Question: I'm using this EF framework trying to learn it with the code first approach. I've following a couple articles. My question is where is my data base I've looked at this article <URL> but still can not fid the db. I'm using VS 2012 and didnt specify the connection string so it should be in the local instance of the SQL express is my understanding with the fully qualified DB context name?
Here is my context class :
'''
namespace EntityFrameWorkPluralSight
{
class Context : DbContext
{
public DbSet<Blog> Blogs { get; set; }
public DbSet<Post> Posts { get; set; }
}
}
'''

Thanks for the help.
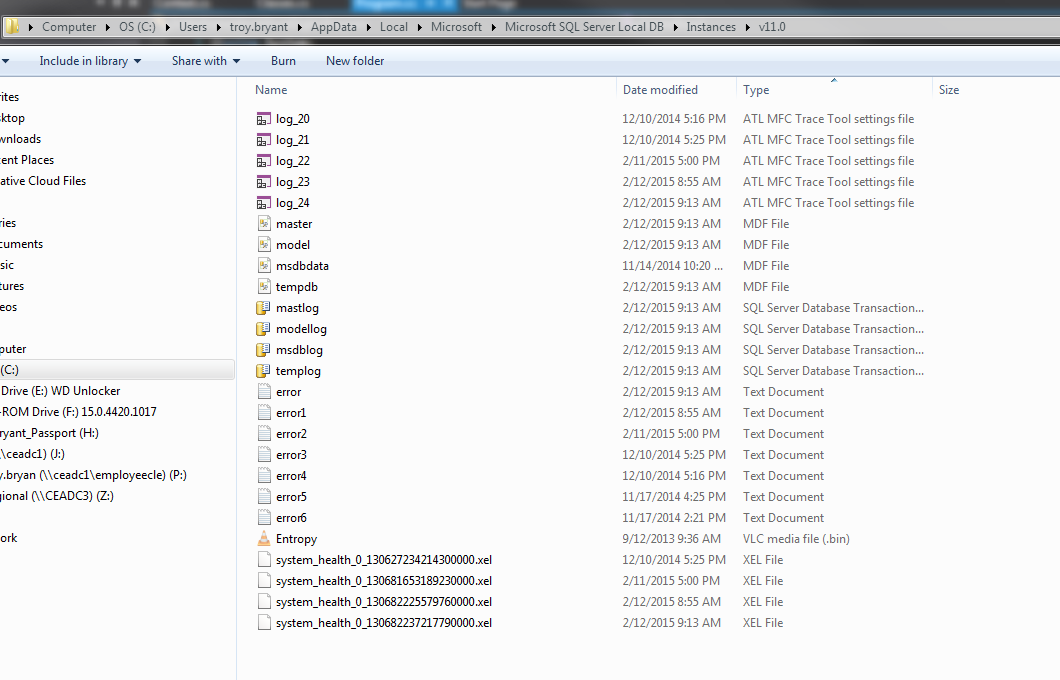
Answer: LocalDB was introduced in SQL Server 2012 CTP3. It's basically a new version of SQL Express, with same functionality, dedicated to developers.
See here for more info :
<URL>